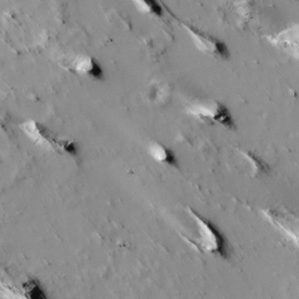
Label: non_frost